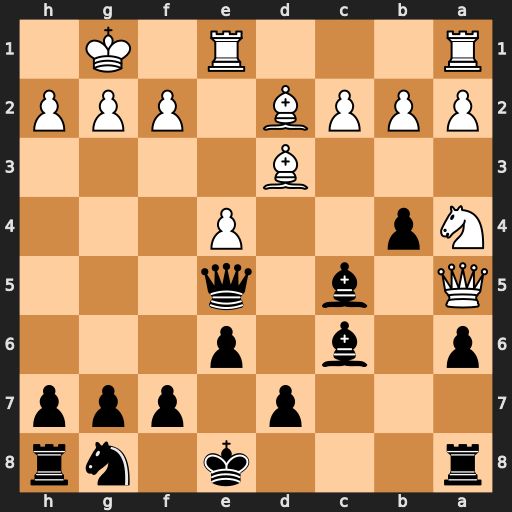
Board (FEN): r3k1nr/3p1ppp/p1b1p3/Q1b1q3/Np2P3/3B4/PPPB1PPP/R3R1K1
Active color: b
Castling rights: kq
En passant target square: -
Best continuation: Bxf2+ Kxf2 Qxa5